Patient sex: M
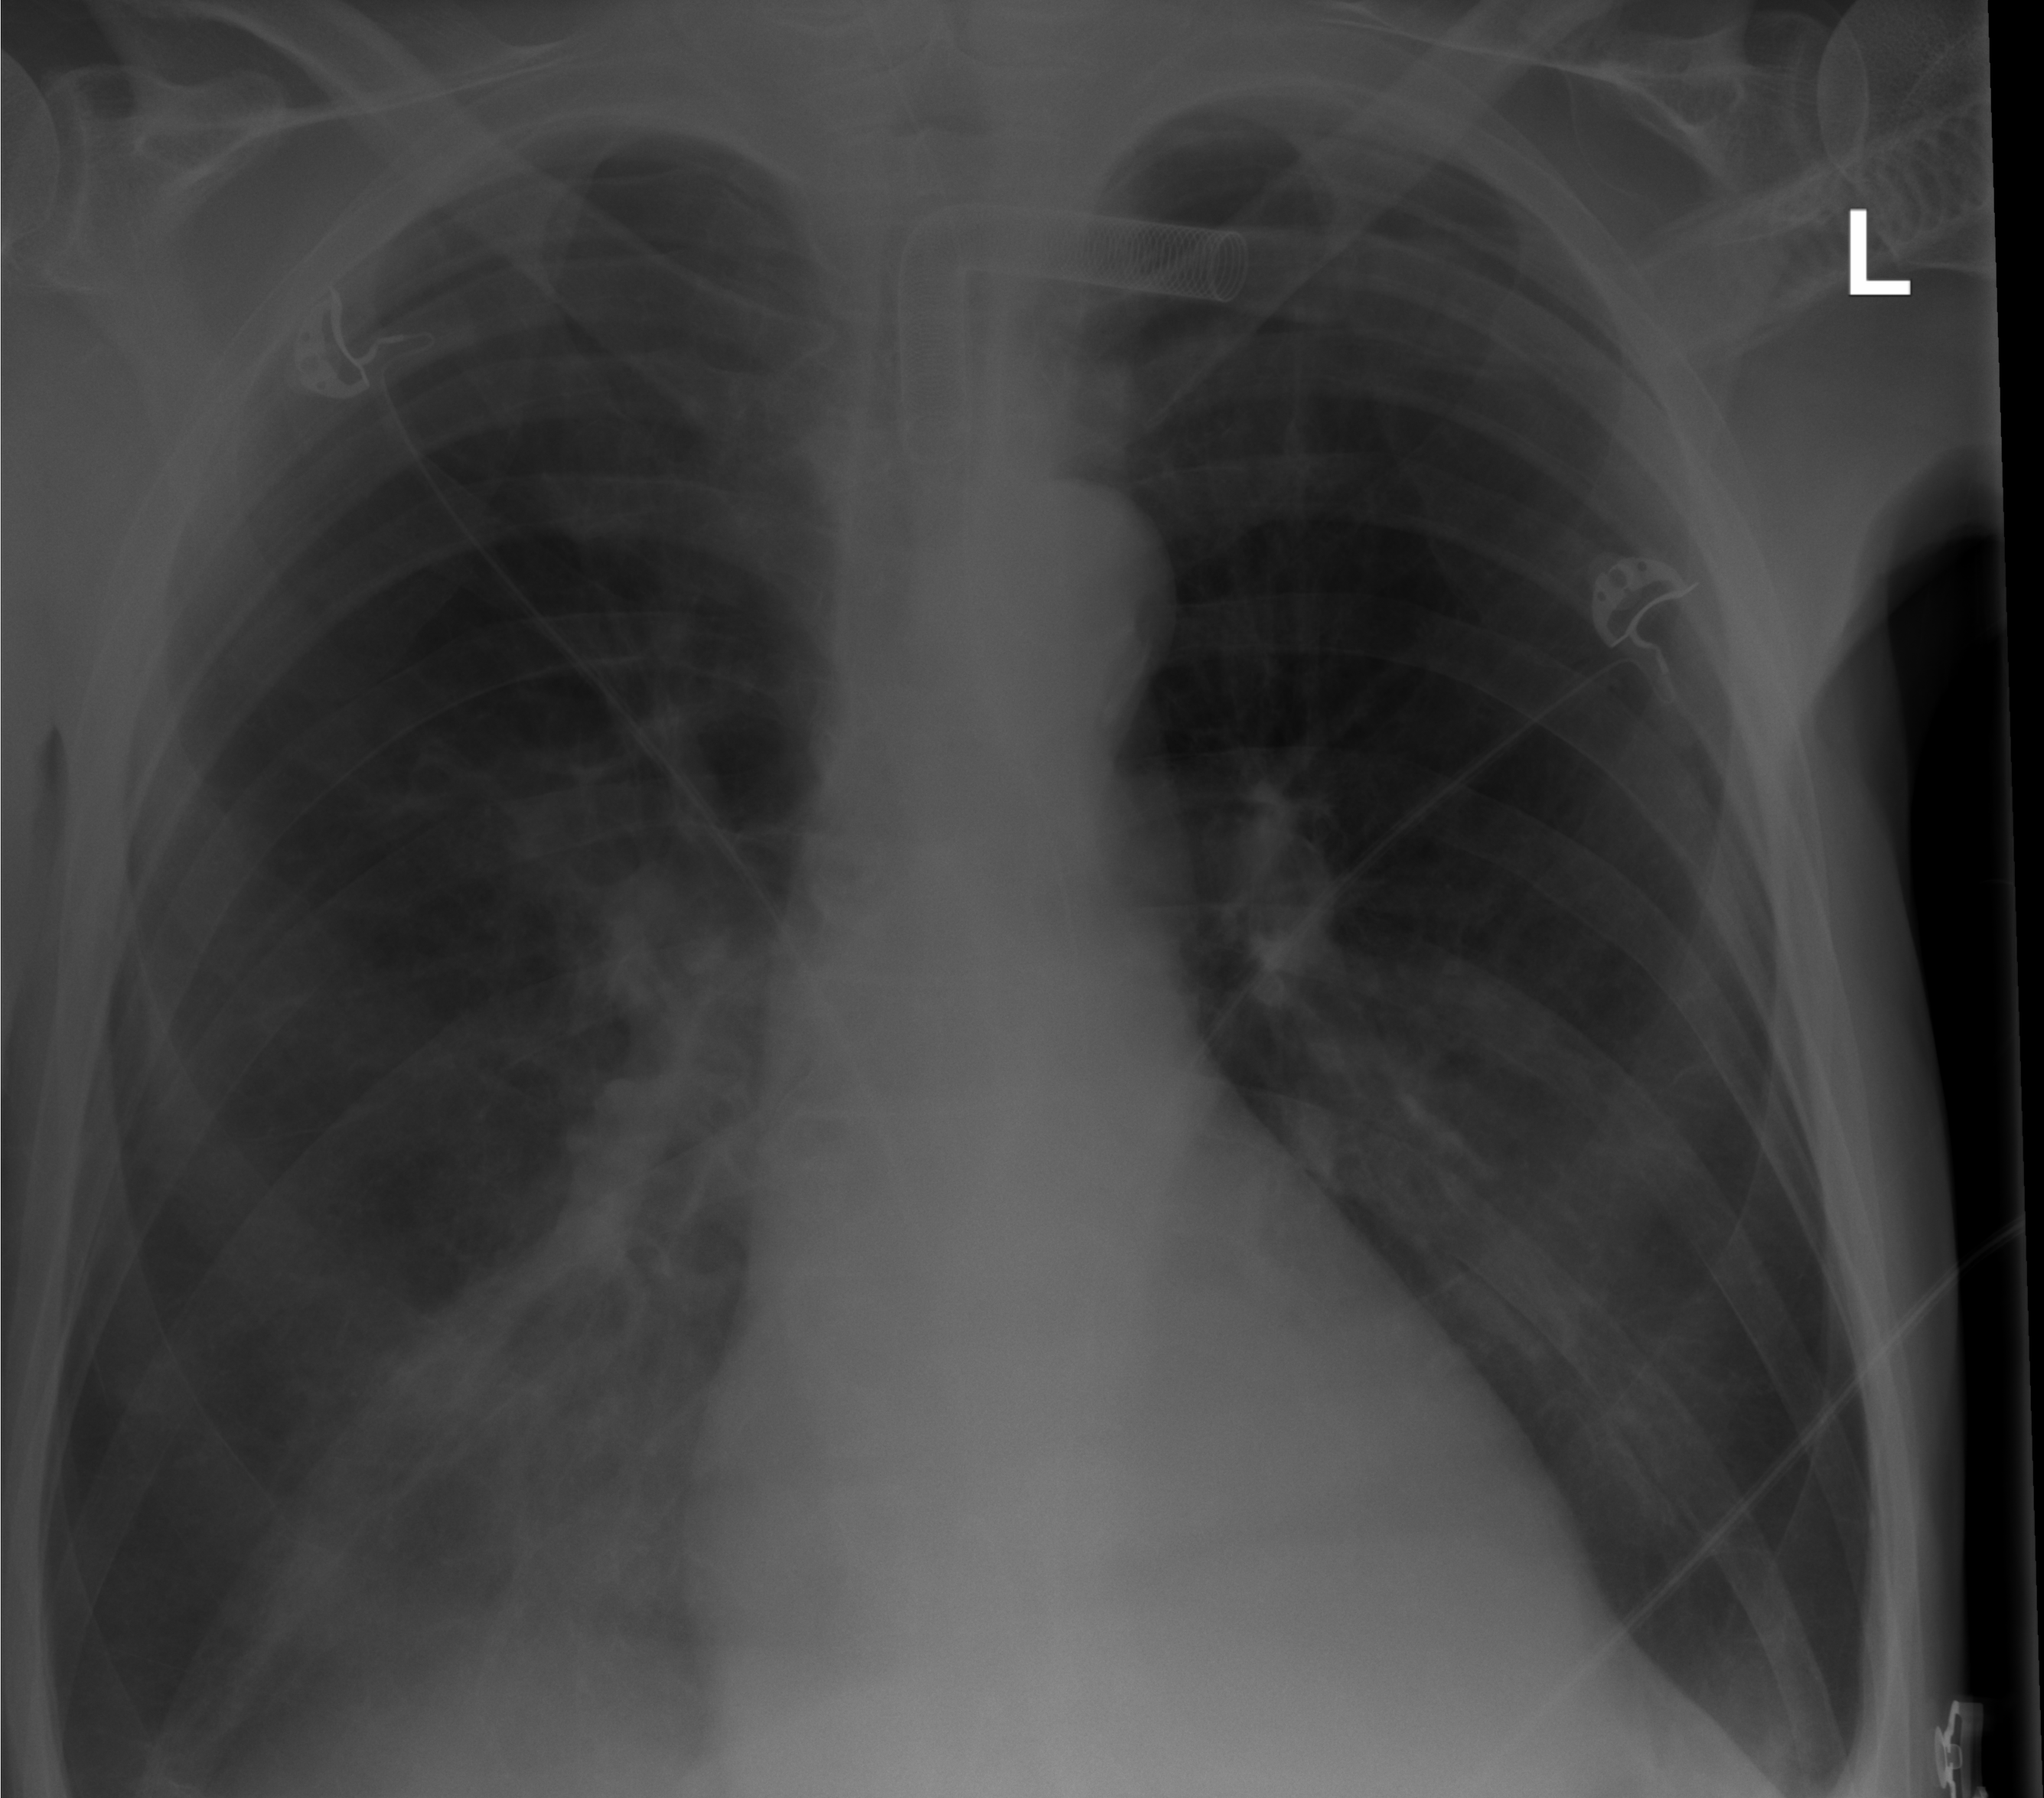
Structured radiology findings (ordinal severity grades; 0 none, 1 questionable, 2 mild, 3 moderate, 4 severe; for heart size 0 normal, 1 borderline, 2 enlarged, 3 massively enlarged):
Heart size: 1
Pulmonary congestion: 0
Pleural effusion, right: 2
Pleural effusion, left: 2
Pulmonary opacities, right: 2
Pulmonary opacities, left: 2
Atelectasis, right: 2
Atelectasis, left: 2